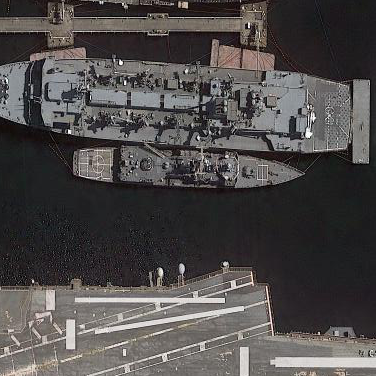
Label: destroyer